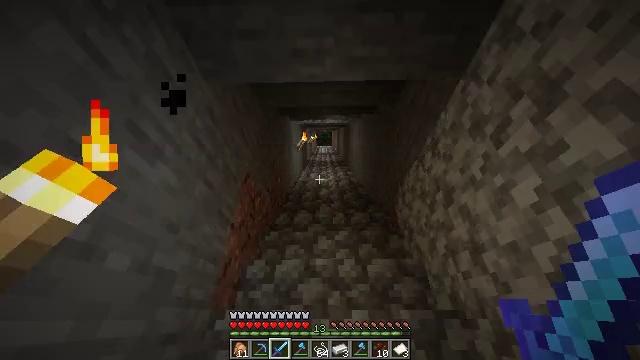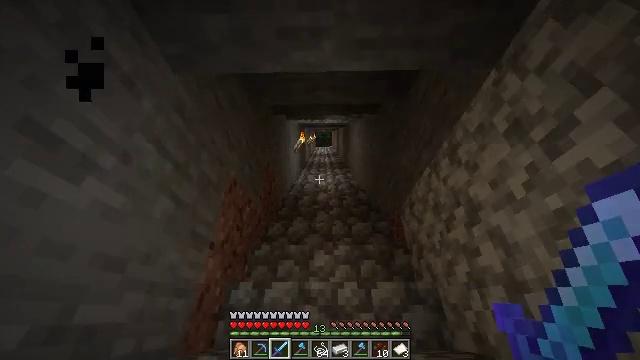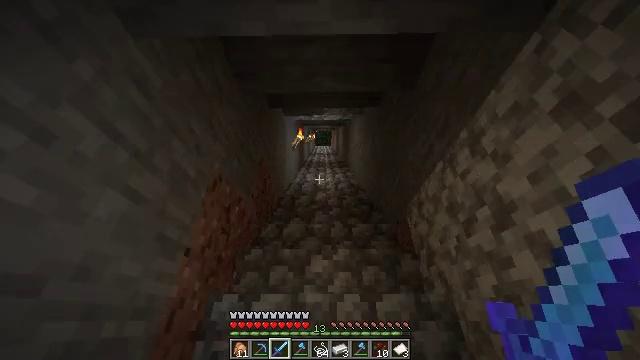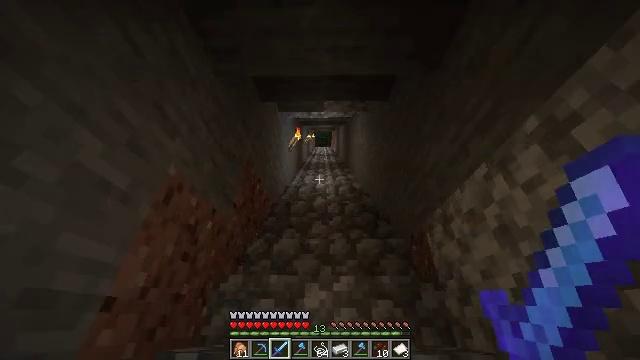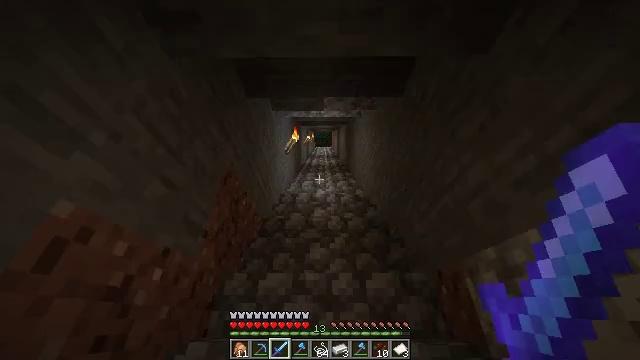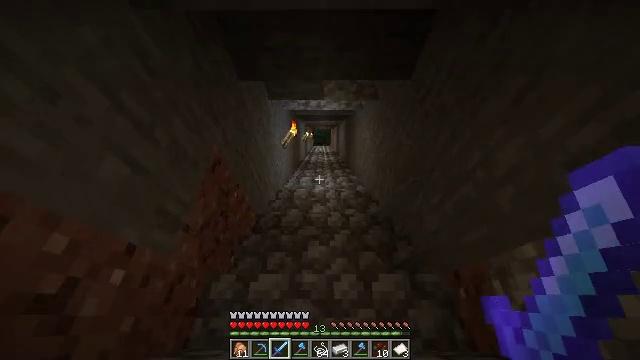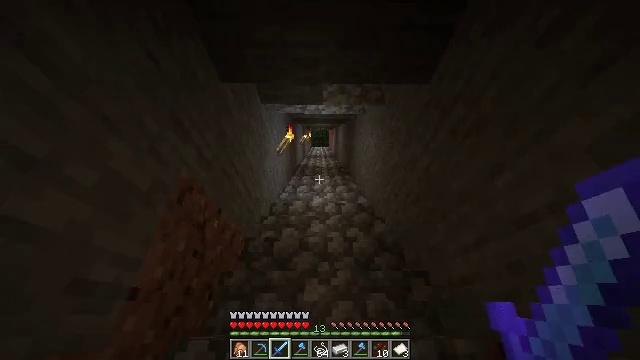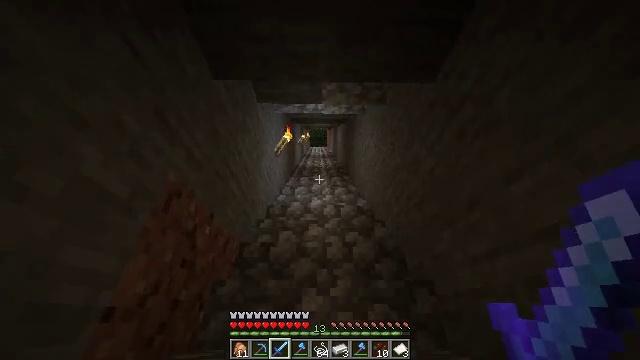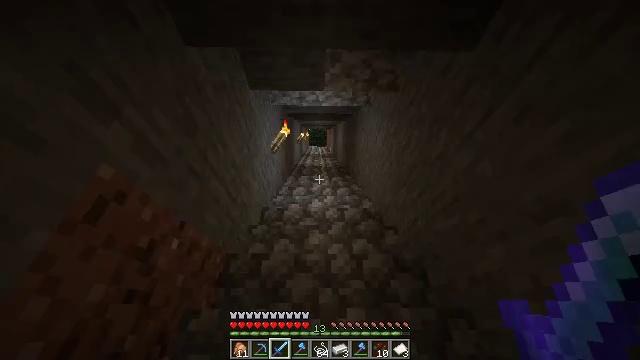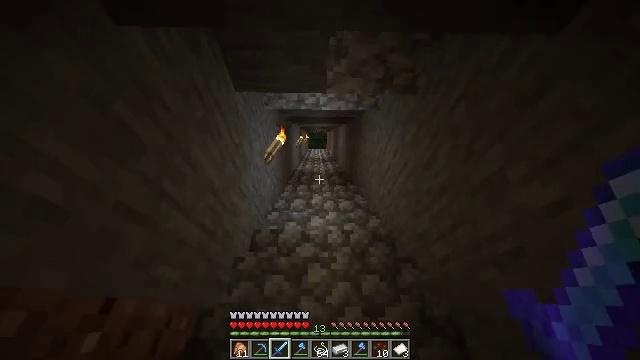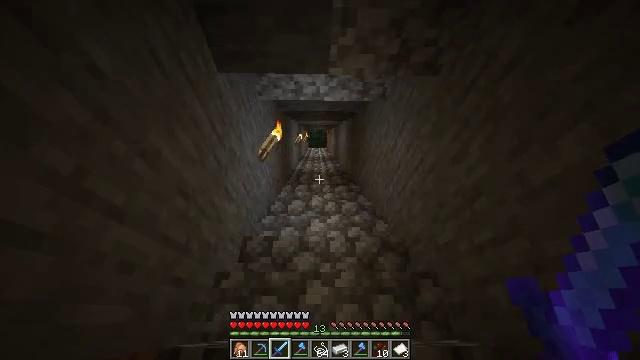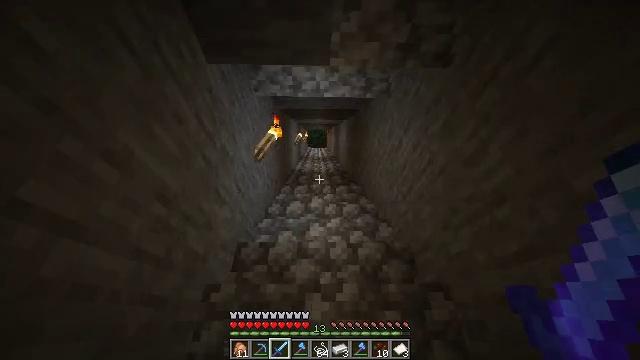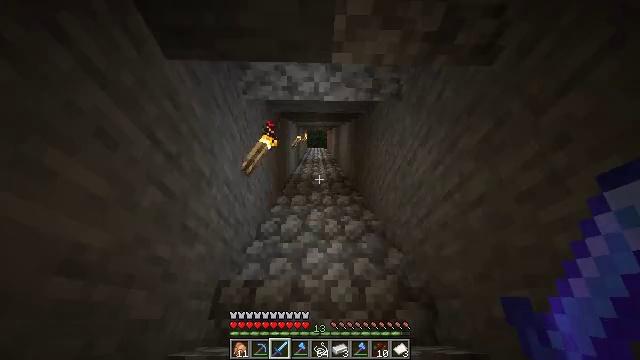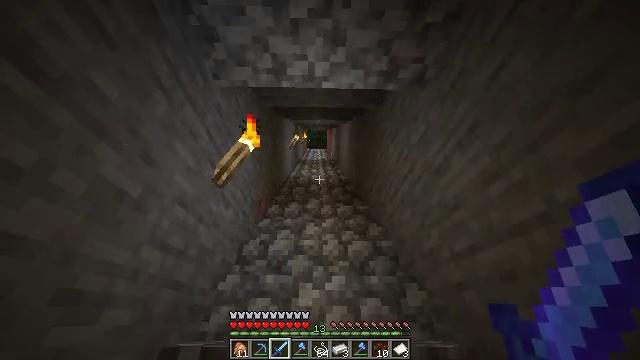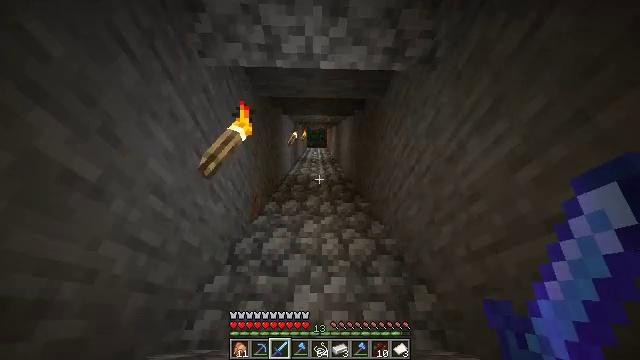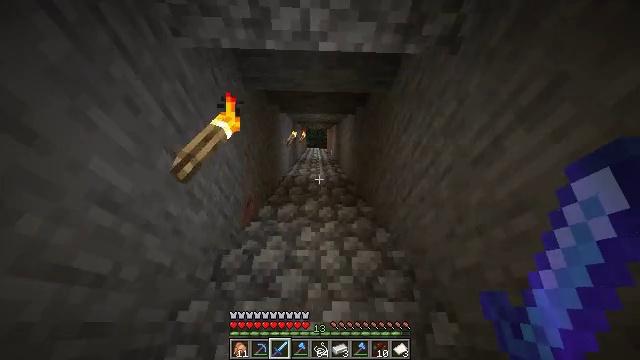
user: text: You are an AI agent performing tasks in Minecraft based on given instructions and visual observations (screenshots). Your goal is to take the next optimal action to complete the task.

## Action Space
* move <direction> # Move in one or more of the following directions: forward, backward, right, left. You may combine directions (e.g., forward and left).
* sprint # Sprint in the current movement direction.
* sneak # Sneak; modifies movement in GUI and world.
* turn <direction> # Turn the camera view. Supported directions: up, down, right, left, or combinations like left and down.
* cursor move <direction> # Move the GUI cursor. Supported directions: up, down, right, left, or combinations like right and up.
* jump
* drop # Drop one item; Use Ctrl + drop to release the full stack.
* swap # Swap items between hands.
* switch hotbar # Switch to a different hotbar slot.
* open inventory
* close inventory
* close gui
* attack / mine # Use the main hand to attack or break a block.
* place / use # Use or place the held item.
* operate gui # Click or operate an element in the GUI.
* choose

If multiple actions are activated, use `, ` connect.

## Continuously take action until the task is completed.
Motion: motion action
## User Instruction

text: Attack the glass to break it.
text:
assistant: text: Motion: move forward
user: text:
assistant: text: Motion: move forward
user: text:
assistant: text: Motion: move forward
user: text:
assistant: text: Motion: move forward, sprint
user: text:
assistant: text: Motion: move forward, sprint
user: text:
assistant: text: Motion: move forward, sprint
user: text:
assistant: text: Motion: move forward, sprint
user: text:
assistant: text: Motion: move forward
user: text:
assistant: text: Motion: move forward
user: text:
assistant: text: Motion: move forward
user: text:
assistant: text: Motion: move forward
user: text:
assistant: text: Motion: move forward
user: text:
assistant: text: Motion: move forward, sprint
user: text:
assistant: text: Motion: move forward, sprint
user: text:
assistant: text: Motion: move forward, sprint
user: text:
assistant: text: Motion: move forward, sprint
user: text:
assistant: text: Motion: move forward, sprint
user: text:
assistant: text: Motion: move forward
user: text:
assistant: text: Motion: move forward
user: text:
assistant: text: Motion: move forward
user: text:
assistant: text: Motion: move forward
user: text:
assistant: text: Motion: move forward
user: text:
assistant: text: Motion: move forward
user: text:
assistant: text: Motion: move forward, sprint
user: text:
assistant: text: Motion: move forward, sprint
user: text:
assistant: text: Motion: move forward, sprint
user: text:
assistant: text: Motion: move forward, sprint
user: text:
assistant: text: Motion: move forward
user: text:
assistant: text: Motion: move forward
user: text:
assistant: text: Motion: move forward